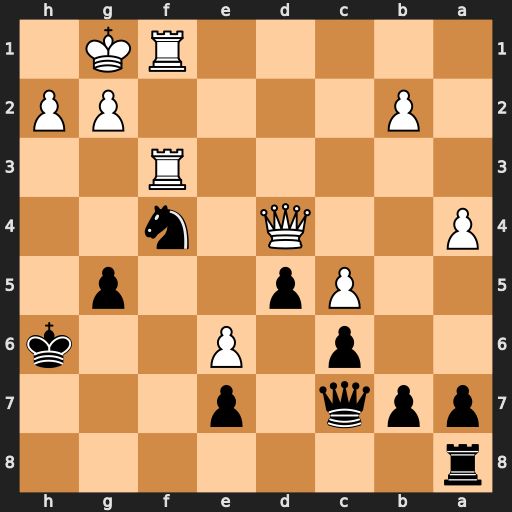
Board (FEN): r7/ppq1p3/2p1P2k/2Pp2p1/P2Q1n2/5R2/1P4PP/5RK1
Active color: b
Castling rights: -
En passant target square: -
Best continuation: Ne2+ Kh1 Nxd4